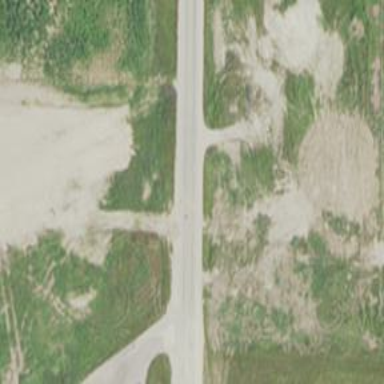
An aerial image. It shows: Paved tertiary road leading to roundabout.